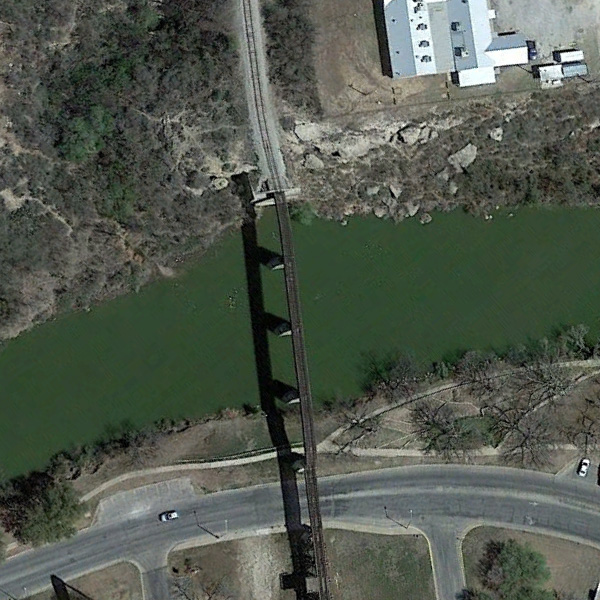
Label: Bridge